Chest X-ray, PA view. Patient: 37 years old, sex M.
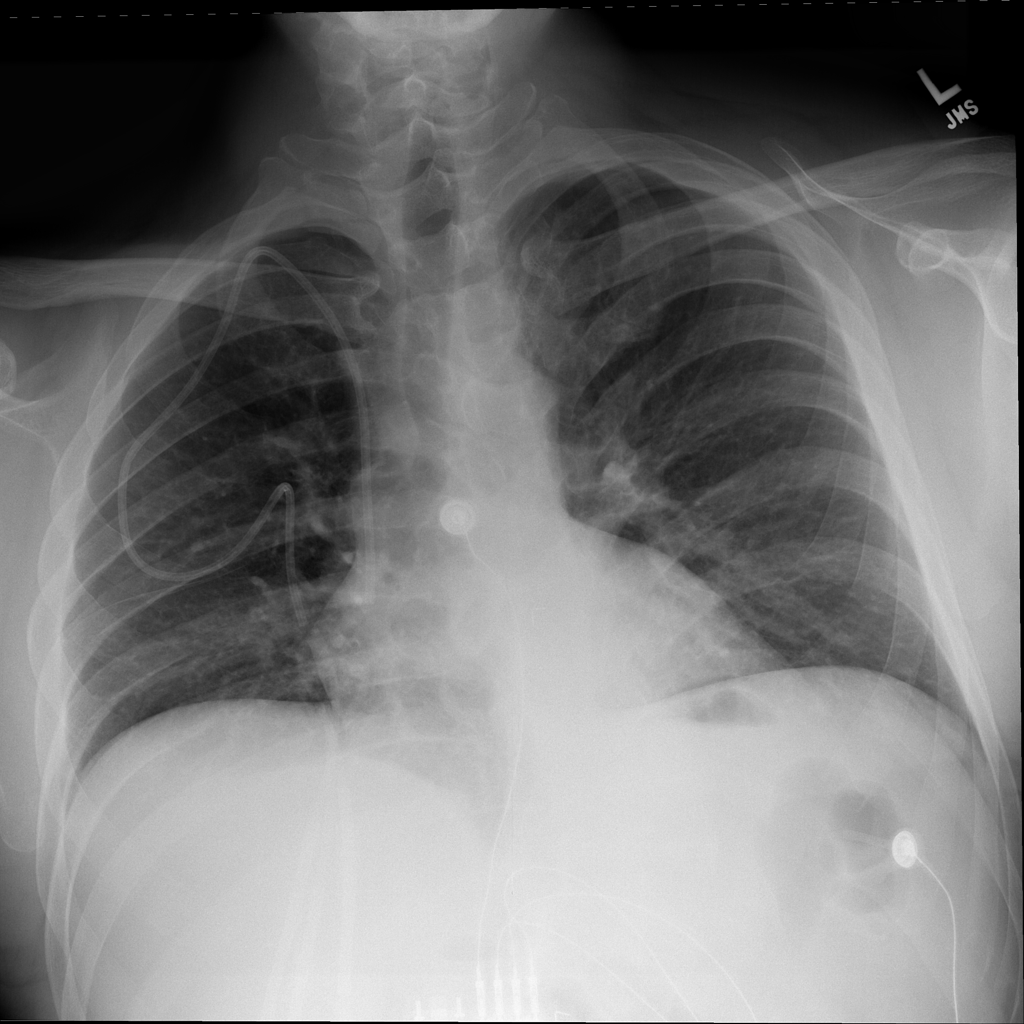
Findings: No Finding